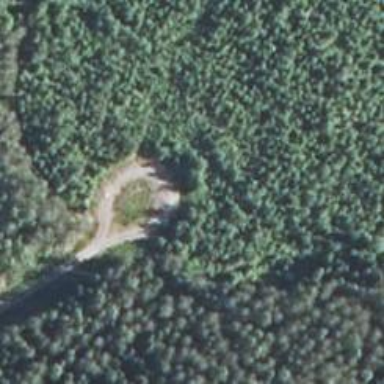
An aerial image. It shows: Turning circle on the road.